Question: Look at this!

I really need to get rid of this!
Look at the delcaration!
'''
<ListView Name="list" BorderThickness="0">
'''
How do I fix it?
This gap doesn't only happen to the scrollbar, it also happens to the items, with or WITHOUT any views.
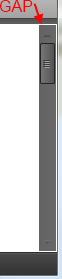
Answer: Looks like a problem in the 'Template', most likely a property of an internal control which is not bound to any of the properties the ListBox exposes to you.
I have found the problem.
This is the template of the 'ListView':
'''
<ControlTemplate x:Key="ListView" TargetType="ListBox">
<Border Background="{TemplateBinding Control.Background}" BorderBrush="{TemplateBinding Control.BorderBrush}" BorderThickness="{TemplateBinding Control.BorderThickness}" Name="Bd" Padding="1" SnapsToDevicePixels="True">
<ScrollViewer Focusable="False" Padding="{TemplateBinding Control.Padding}">
<ItemsPresenter SnapsToDevicePixels="{TemplateBinding UIElement.SnapsToDevicePixels}" />
</ScrollViewer>
</Border>
<ControlTemplate.Triggers>
<Trigger Property="UIElement.IsEnabled" Value="False">
<Setter Property="Border.Background" TargetName="Bd" Value="{DynamicResource {x:Static SystemColors.ControlBrushKey}}" />
</Trigger>
<Trigger Property="ItemsControl.IsGrouping" Value="True">
<Setter Property="ScrollViewer.CanContentScroll" Value="False" />
</Trigger>
</ControlTemplate.Triggers>
</ControlTemplate>
'''
Just change the 'Padding' of the Border to 0 and you're done.
Here is the result if you don't want to bother finding the property.
'''
<ControlTemplate x:Key="ListView" TargetType="ListBox">
<Border Background="{TemplateBinding Control.Background}" BorderBrush="{TemplateBinding Control.BorderBrush}" BorderThickness="{TemplateBinding Control.BorderThickness}" Name="Bd" Padding="0" SnapsToDevicePixels="True">
<ScrollViewer Focusable="False" Padding="{TemplateBinding Control.Padding}">
<ItemsPresenter SnapsToDevicePixels="{TemplateBinding UIElement.SnapsToDevicePixels}" />
</ScrollViewer>
</Border>
<ControlTemplate.Triggers>
<Trigger Property="UIElement.IsEnabled" Value="False">
<Setter Property="Border.Background" TargetName="Bd" Value="{DynamicResource {x:Static SystemColors.ControlBrushKey}}" />
</Trigger>
<Trigger Property="ItemsControl.IsGrouping" Value="True">
<Setter Property="ScrollViewer.CanContentScroll" Value="False" />
</Trigger>
</ControlTemplate.Triggers>
</ControlTemplate>
'''
Don't forget to add this template to your 'ListView'!